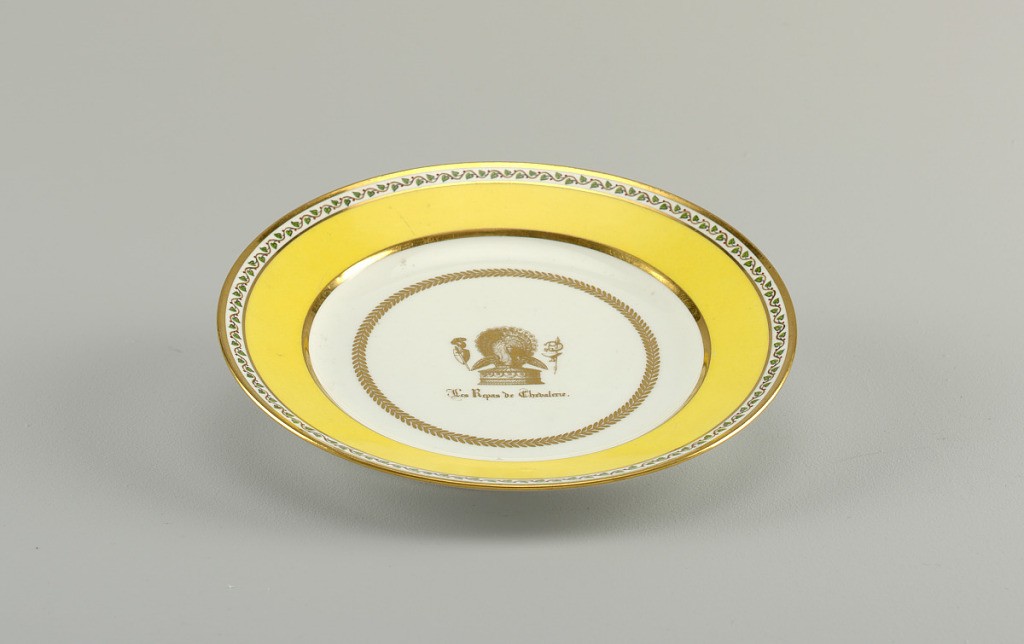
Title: Plate, from a Dessert Service
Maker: Sèvres Porcelain Manufactory, French, established 1756
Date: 1823–1824
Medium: hard paste porcelain, vitreous enamel, gold
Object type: plate
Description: flat bottom; slightly cavetto marly decorated with concentric bands of wreath enclosing a peacock on cylindrical vessel, flanked by armorial devices - caption below, in Gothic letters: Les Repas de Chevalerie - pendant to 1938-57-319, -320, to -324, -326, to -330 - compare with: 1936-13-14.
porcelain decorated in yellow, green, red and brown with gilding